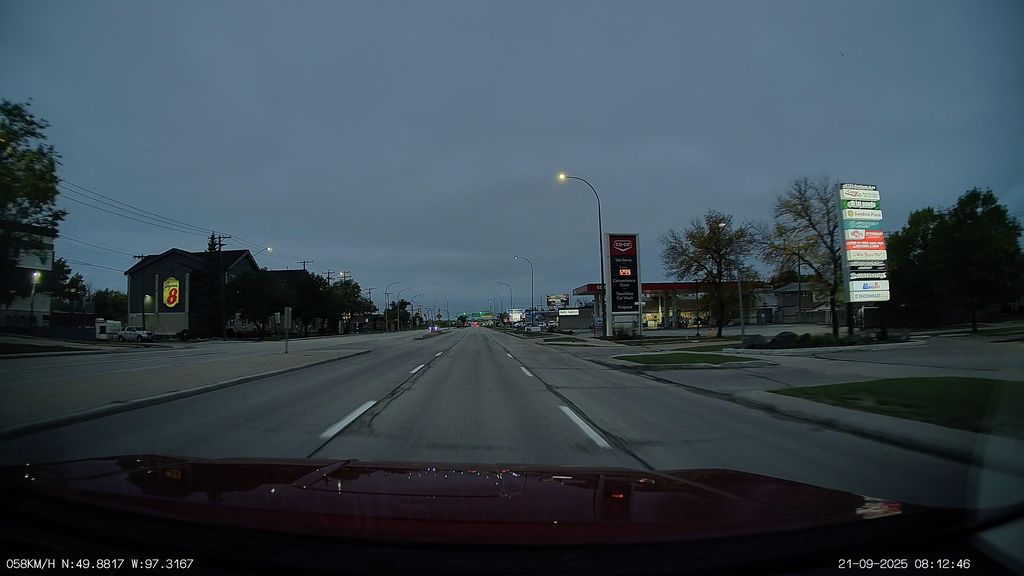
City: winnipeg